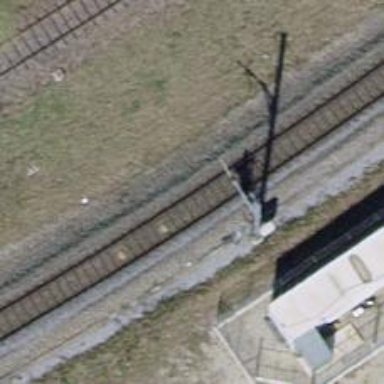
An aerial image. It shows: Railway signal.